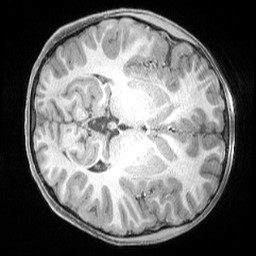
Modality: T1w
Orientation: axial
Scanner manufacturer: siemens
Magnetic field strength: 3 T
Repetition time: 2.4 s
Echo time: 0.00224 s